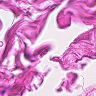
Metastatic tissue present: no